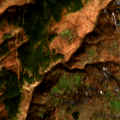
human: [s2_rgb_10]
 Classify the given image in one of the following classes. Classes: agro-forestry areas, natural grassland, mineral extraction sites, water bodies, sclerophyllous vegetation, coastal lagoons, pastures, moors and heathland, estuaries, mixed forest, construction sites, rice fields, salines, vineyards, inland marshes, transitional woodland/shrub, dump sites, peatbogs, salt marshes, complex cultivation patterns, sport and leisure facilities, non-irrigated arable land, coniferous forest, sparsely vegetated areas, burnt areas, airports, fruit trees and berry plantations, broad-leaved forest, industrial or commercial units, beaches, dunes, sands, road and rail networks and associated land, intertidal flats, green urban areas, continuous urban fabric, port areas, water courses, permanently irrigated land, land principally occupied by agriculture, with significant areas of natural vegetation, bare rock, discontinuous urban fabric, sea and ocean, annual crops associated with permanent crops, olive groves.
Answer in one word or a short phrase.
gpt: coniferous forest, mixed forest, transitional woodland/shrub